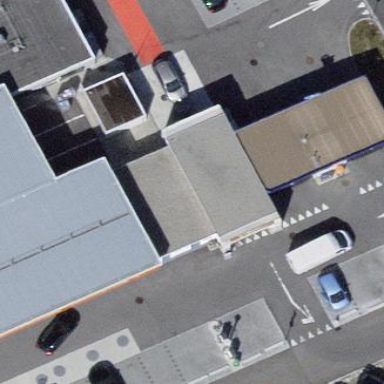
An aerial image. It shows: Building serving as car wash facility.